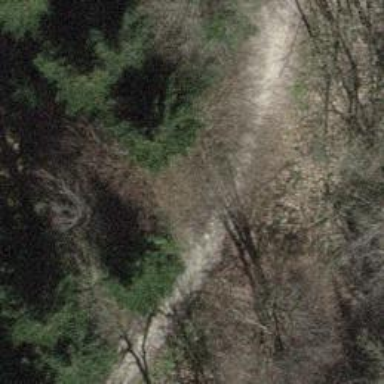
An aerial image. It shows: Gravel track with grade2 tracktype.